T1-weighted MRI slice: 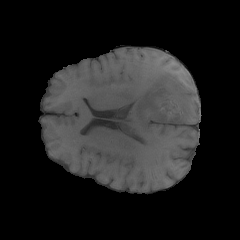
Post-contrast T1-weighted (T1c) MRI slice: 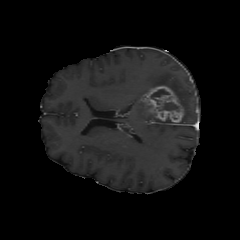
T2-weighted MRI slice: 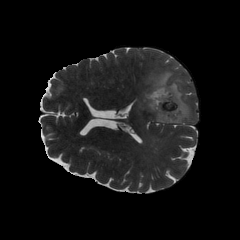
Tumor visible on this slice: yes